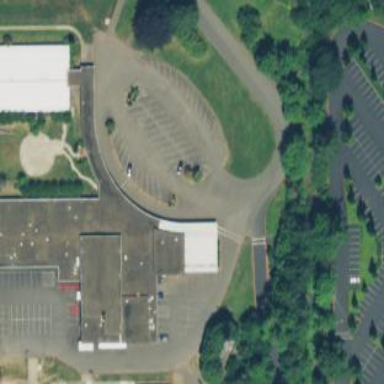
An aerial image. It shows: Parking aisle designated as service road.